Aerial crown-view tile of a tropical tree (Barro Colorado Island, Panama), acquired 20250414:
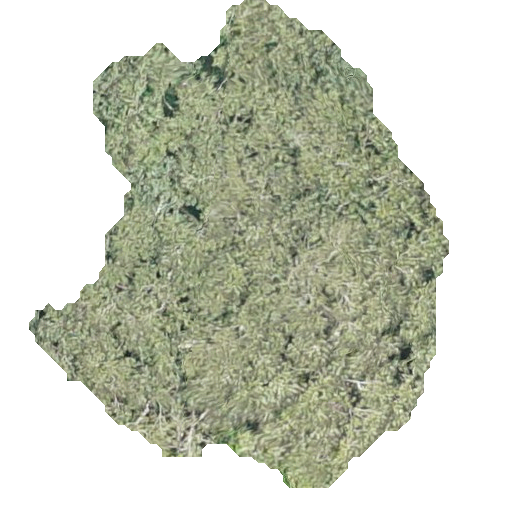
Species: Luehea seemannii
GBIF accepted scientific name: Luehea seemannii
Crown area: 194.249 m²